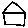
Label: house